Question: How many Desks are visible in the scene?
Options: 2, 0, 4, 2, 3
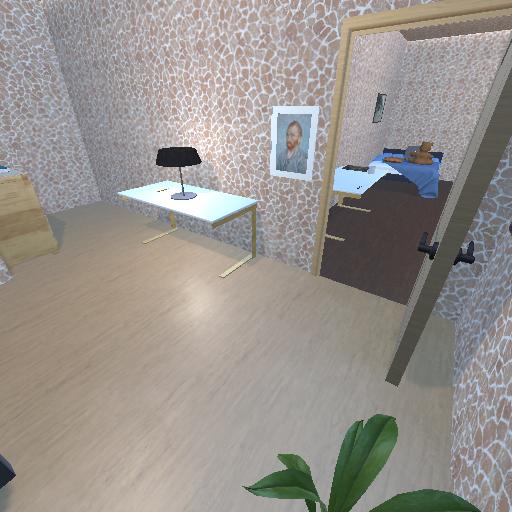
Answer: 2